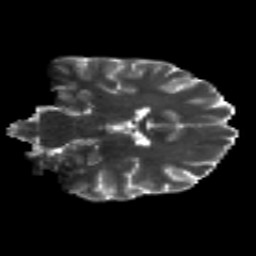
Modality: T2w
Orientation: coronal
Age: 21
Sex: female
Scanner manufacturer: siemens
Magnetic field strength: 3 T
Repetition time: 8.8 s
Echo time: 0.085 s